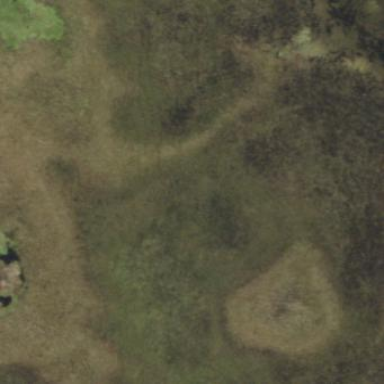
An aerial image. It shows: Marsh wetland.